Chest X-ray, AP view. Patient: 42 years old, sex F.
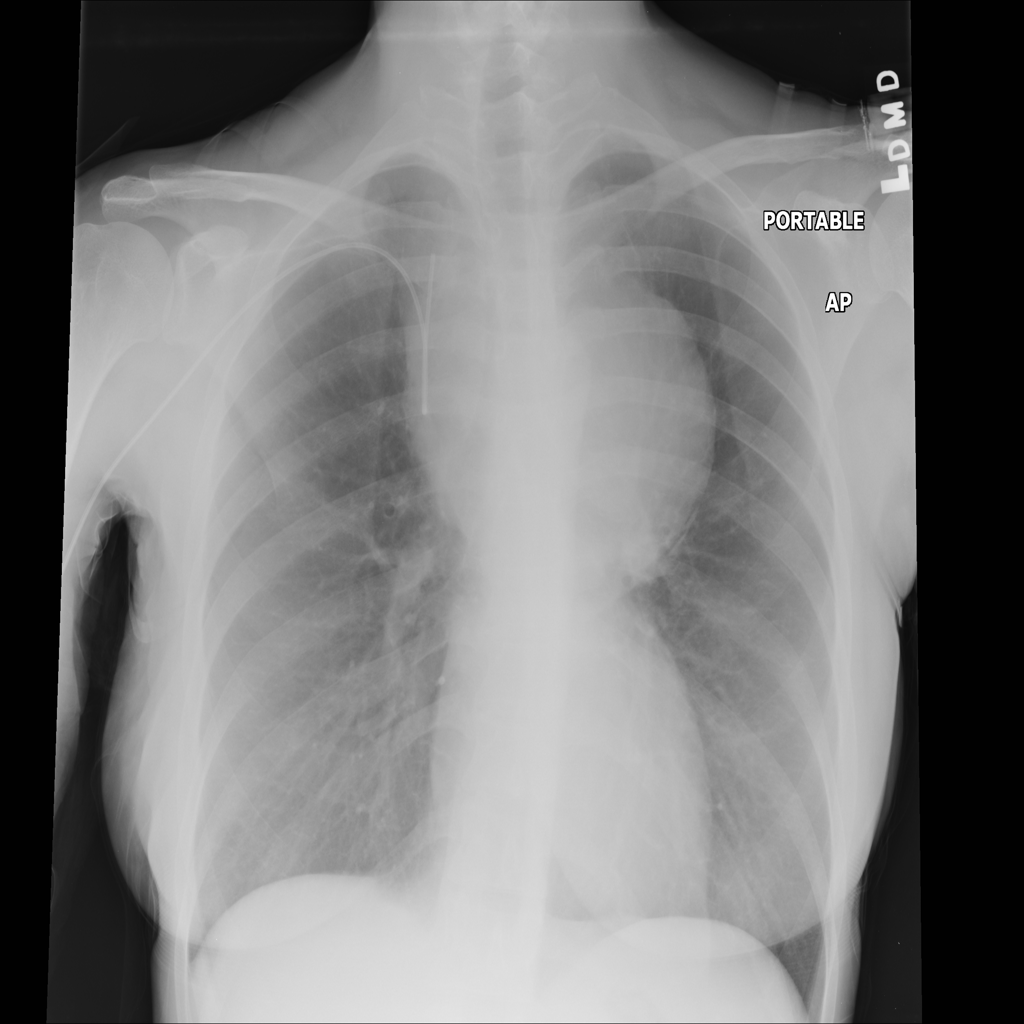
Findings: No Finding